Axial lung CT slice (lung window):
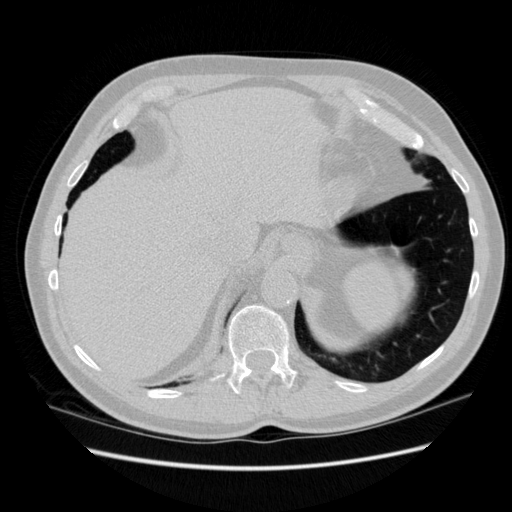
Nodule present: no